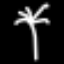
Label: palm tree